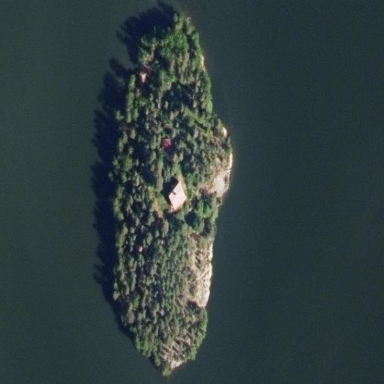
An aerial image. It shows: Islet.